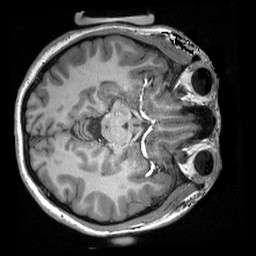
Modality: T1w
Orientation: axial
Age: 18
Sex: female